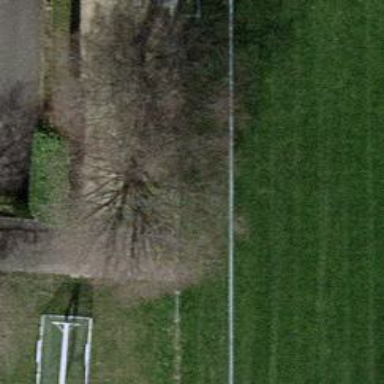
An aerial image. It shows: Evergreen needle-leaved tree.